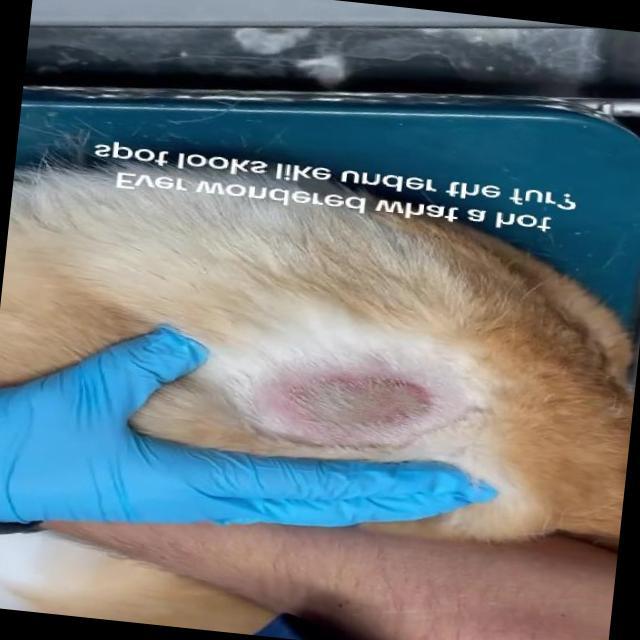
Canine dermatitis — inflammation of the skin presenting with erythema, pruritus, papules, and excoriation. May be allergic, contact, or atopic in origin.